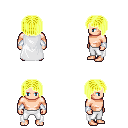
a pixel art fantasy rpg character, male body template, human, light skin, white cape, white pants, gold pageboy hairstyle, white cloth bracers, four views (front, back, left, right), 2x2 character sprite sheet, small pixel art, hard edges, no anti-aliasing